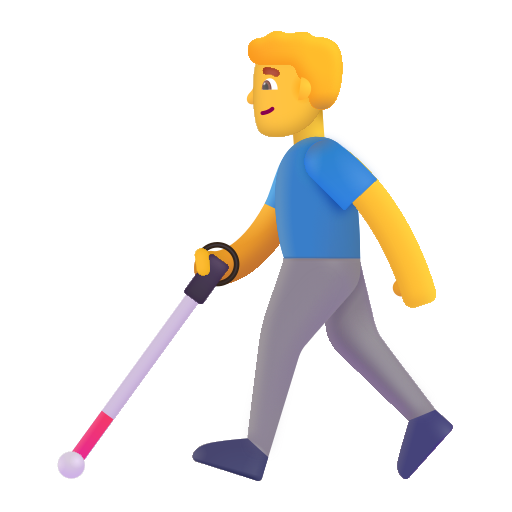
man with white cane color default